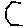
Label: hexagon